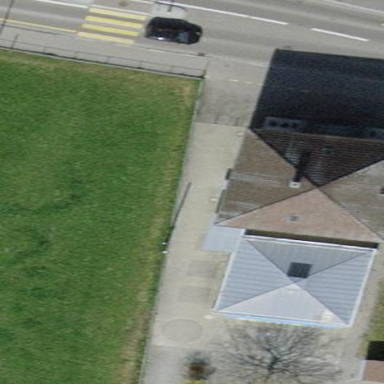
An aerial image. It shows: Kindergarten building.